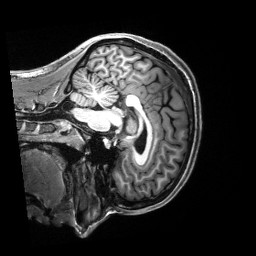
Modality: T1w
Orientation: sagittal
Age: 19
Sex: female
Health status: healthy
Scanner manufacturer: siemens
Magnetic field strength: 3 T
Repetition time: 2.5 s
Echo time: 0.00222 s